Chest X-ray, AP view. Patient: 54 years old, sex M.
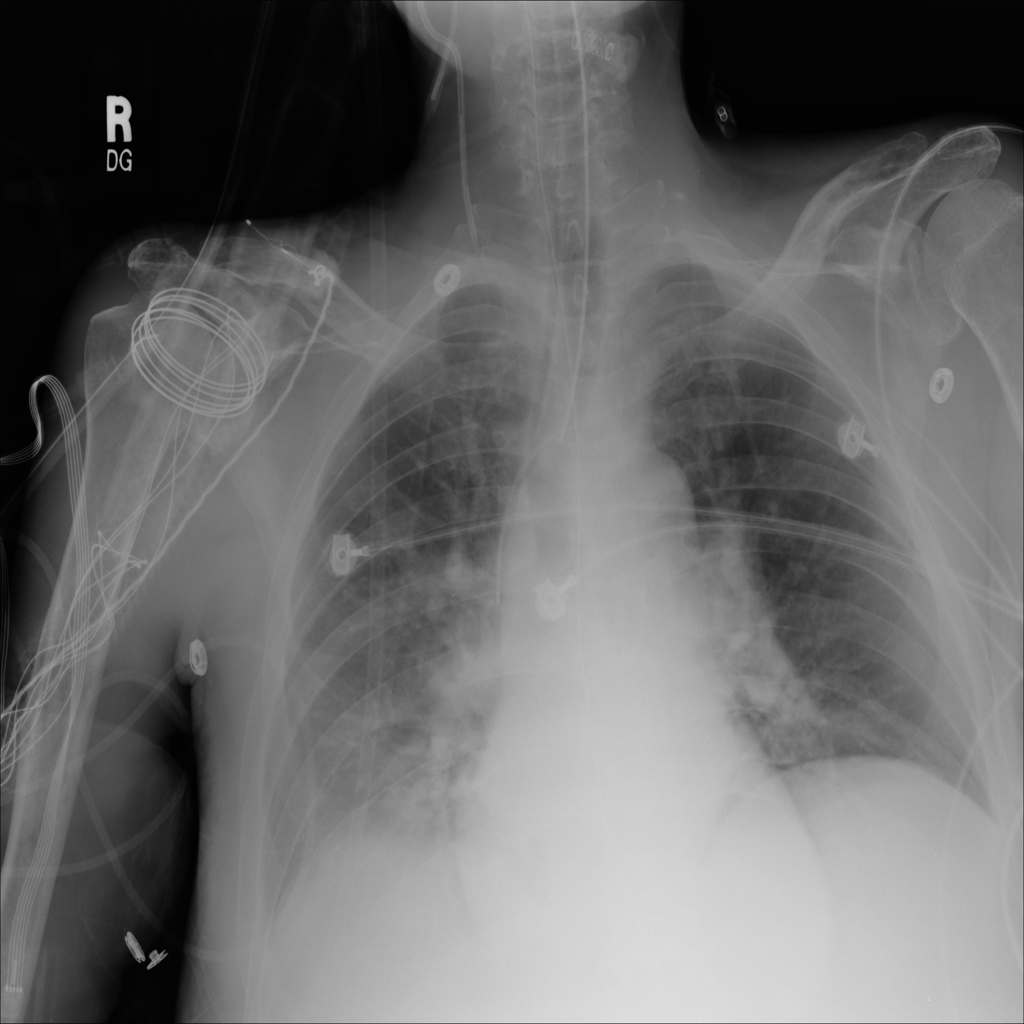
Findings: No Finding